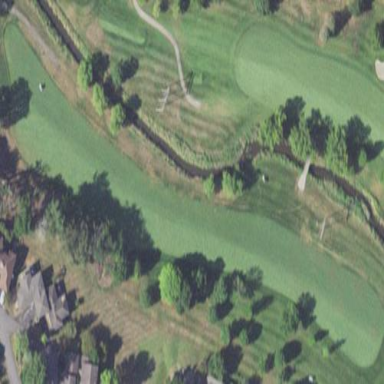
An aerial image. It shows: Golf fairway surrounded by grass.